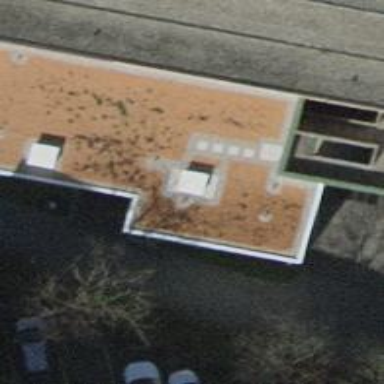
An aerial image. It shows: Part of building is shown in the image.